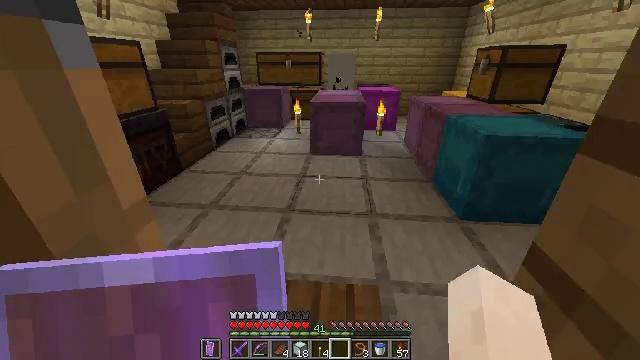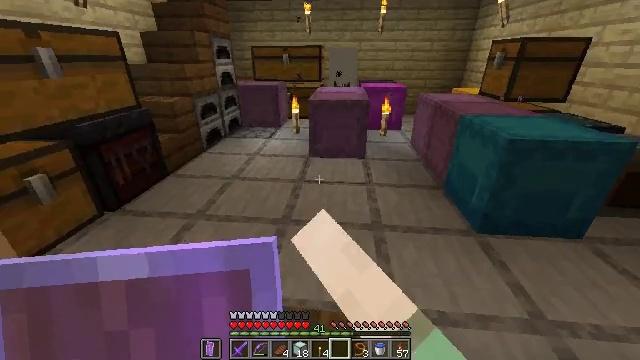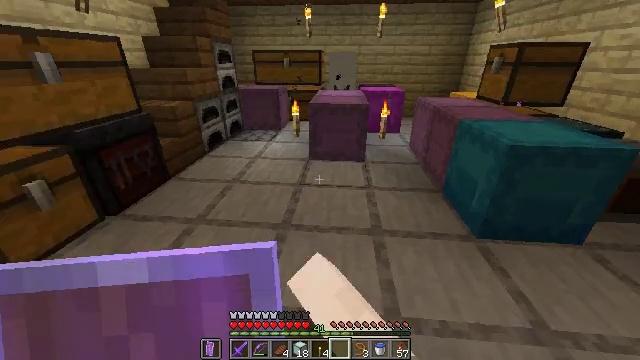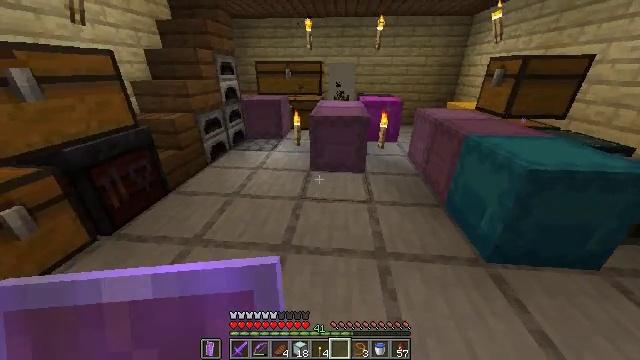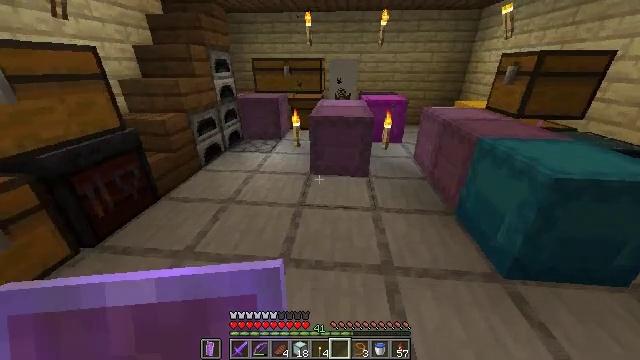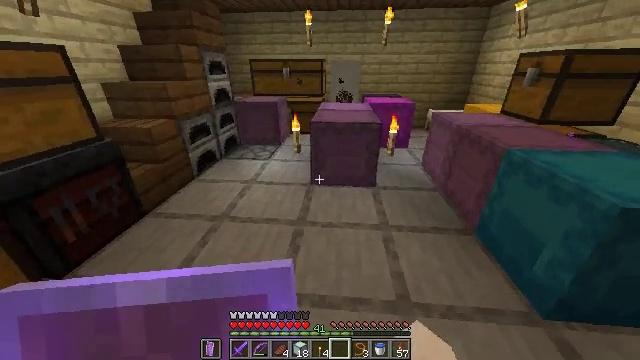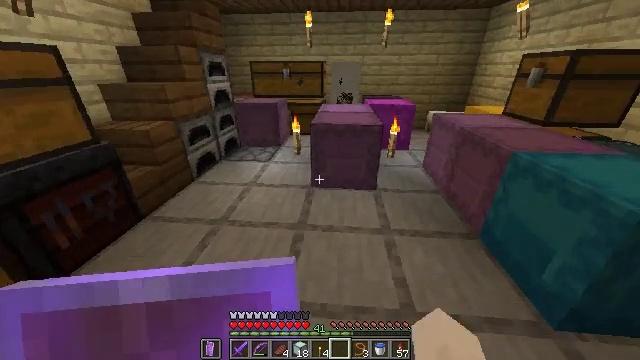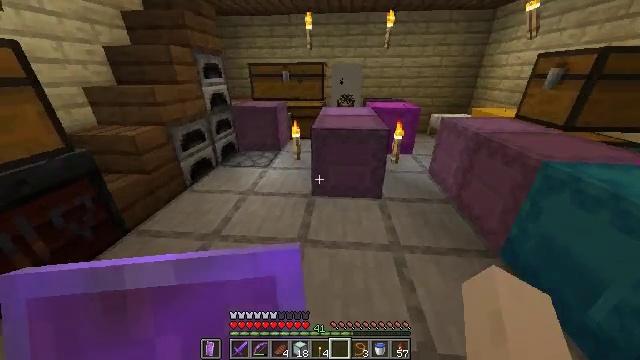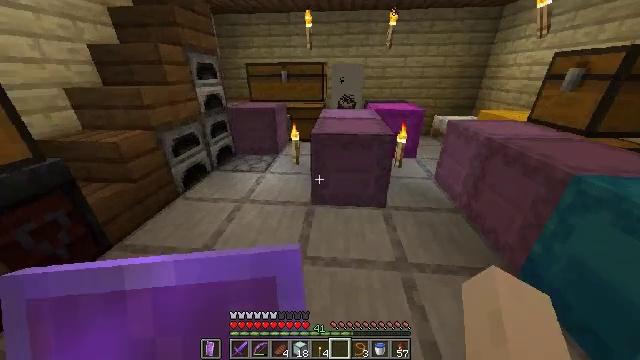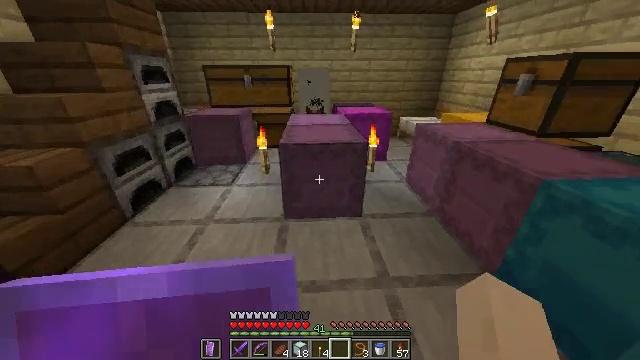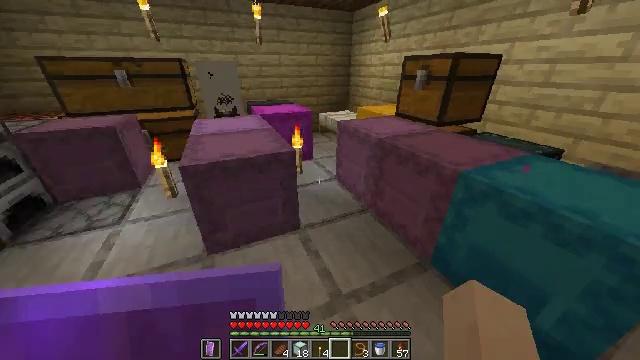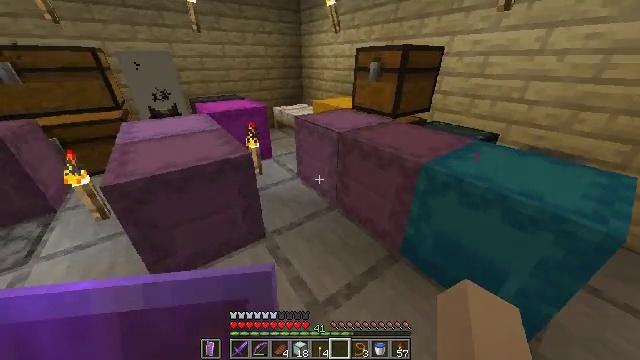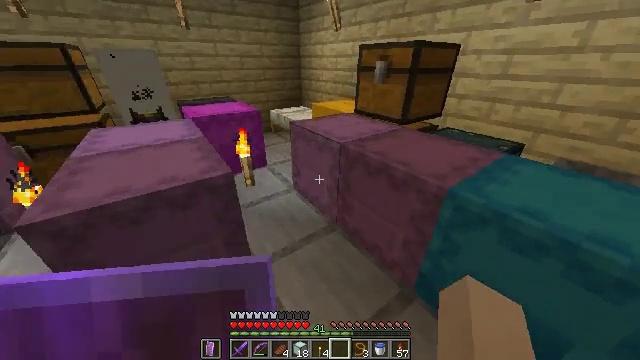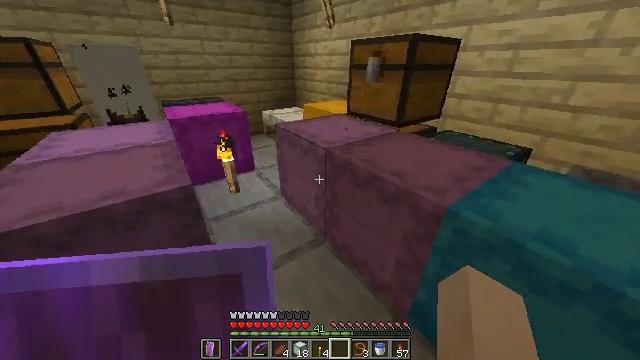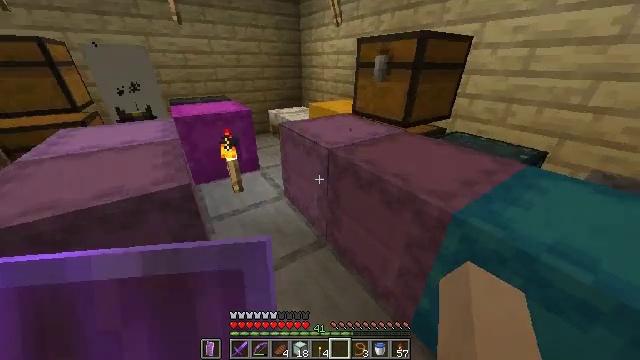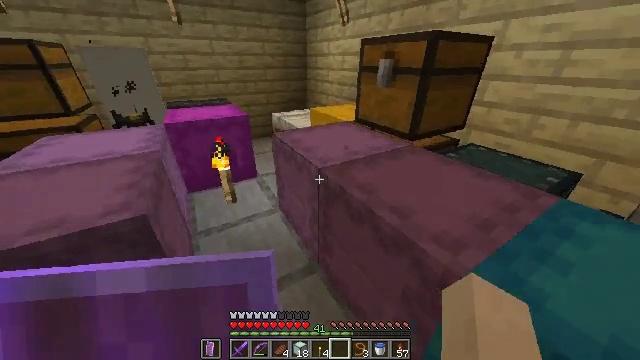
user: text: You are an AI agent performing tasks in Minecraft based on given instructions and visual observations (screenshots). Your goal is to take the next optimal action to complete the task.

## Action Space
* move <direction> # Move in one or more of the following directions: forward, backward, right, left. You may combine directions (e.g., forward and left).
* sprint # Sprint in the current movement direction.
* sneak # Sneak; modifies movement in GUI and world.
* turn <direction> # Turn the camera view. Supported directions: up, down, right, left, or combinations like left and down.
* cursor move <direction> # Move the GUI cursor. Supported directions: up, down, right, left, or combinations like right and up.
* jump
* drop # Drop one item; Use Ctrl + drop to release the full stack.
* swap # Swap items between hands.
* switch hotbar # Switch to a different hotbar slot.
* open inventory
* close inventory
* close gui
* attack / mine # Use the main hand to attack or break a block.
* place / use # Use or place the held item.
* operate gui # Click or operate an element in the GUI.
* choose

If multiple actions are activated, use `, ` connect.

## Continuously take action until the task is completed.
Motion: motion action
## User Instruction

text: Make a green carpet with wool at the crafting table.
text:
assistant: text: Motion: move forward, sprint, use / place
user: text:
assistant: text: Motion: move forward, sprint, use / place
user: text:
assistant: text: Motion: move forward, sprint
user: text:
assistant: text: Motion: move forward, sprint
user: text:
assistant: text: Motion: move forward, sprint
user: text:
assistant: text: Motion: move forward, sprint
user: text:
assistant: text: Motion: move forward, sprint
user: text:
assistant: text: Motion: move forward, sprint
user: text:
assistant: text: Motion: move forward, sprint, turn right
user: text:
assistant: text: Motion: move forward, sprint, turn right and down
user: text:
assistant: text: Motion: move forward, sprint, turn right and down
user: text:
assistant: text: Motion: move forward and move right, sprint
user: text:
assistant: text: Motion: move forward and move right, sprint
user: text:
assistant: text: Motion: move forward and move right, sprint, turn left
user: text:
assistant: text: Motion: move forward, sprint, turn left
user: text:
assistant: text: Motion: move forward, sprint, turn left
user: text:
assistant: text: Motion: move forward, sprint
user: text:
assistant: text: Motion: move forward, sprint, jump
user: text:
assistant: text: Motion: move forward, sprint, jump
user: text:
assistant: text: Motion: move forward, sprint, jump
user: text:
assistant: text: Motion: move forward, sprint, jump
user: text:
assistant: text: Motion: move forward, sprint
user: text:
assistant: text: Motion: move forward, sprint
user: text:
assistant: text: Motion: move forward, sprint
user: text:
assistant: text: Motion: move forward, sprint, turn right
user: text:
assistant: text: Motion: move forward, sprint, turn right
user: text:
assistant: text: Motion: sprint
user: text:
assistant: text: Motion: no_op
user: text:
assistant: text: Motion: no_op
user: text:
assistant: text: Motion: no_op